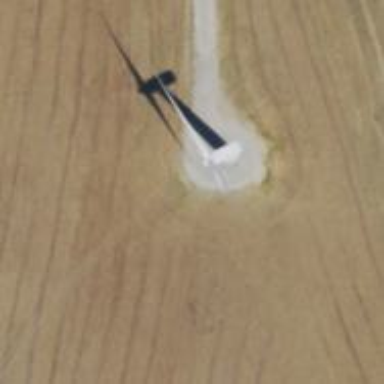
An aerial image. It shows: Wind generator powered by horizontal axis wind turbine.